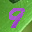
Label: 9